You are looking at the short-time Fourier spectrogram of a bearing's acceleration signal. Classify the bearing condition as one of: normal, inner_race, outer_race, ball.
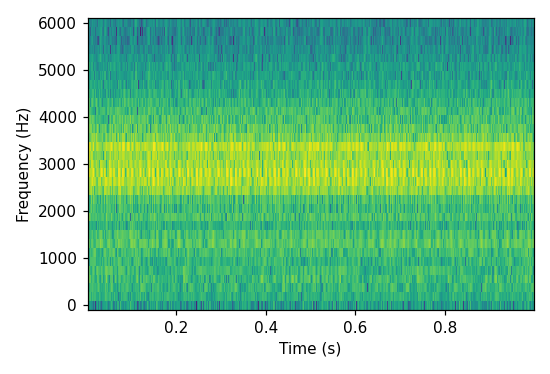
Answer: outer_race